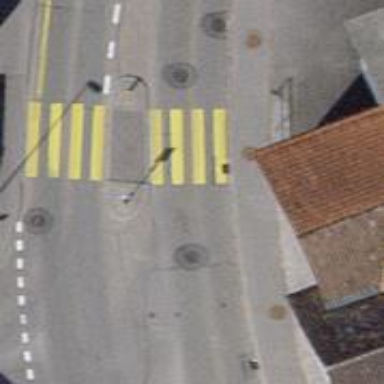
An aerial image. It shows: Marked zebra crossing with island in the middle.